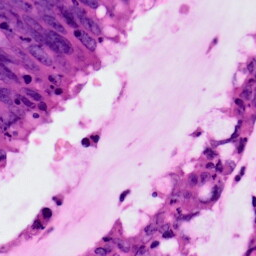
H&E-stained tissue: Colon